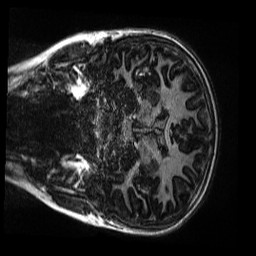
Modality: MP2RAGE
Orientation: coronal
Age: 10
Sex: female
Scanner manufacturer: siemens
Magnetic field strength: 3 T
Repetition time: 4 s
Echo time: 0.00303 s